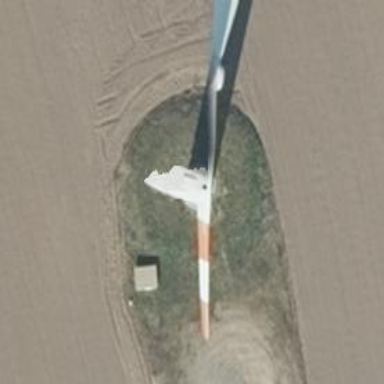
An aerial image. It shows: Wind power generator.